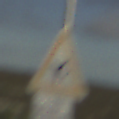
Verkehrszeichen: FlugbetriebRechts
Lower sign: ZeitangabenMitBeschraenkungAufWochentage4
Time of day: SunriseSunset
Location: Outdoor (Nature)
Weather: PartlyCloudy
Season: NotSpecified
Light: Natural